Field crop: tomato
Growth stage: 1
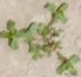
Species: portulaca